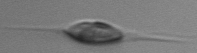
Label: Chrysochromulina